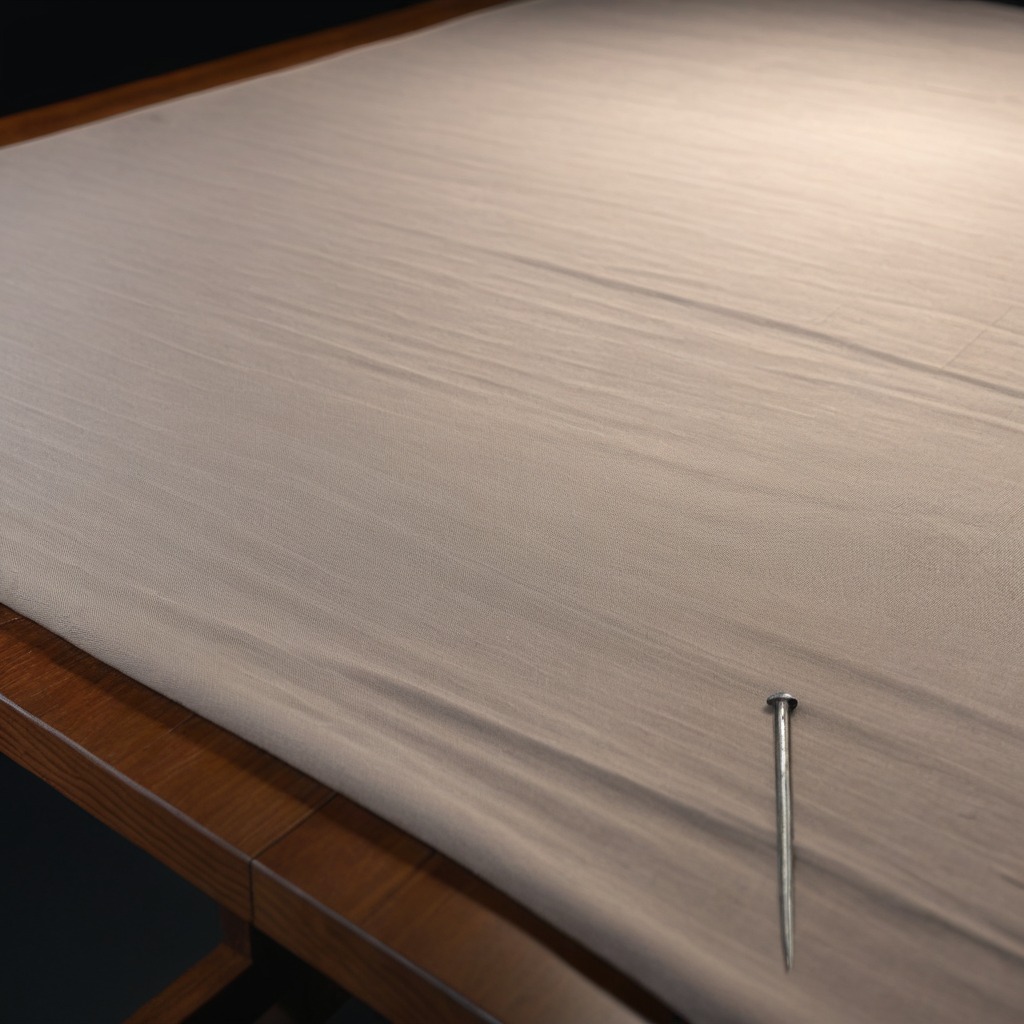
A nail is lying on a wooden table inside a workshop at night.